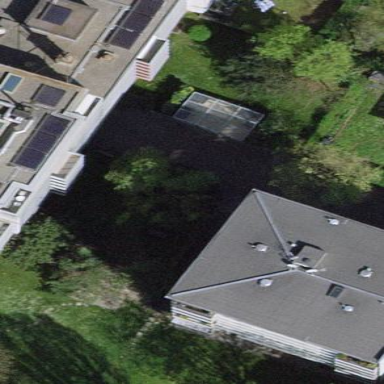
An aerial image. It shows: Garden enclosed by fence.